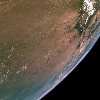
Label: land